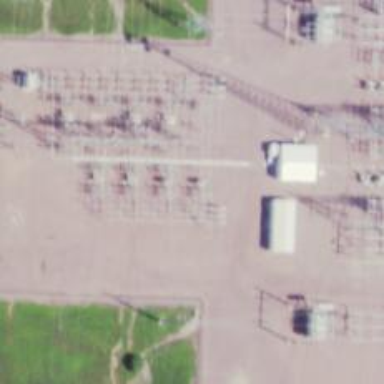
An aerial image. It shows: Switch for power supply.